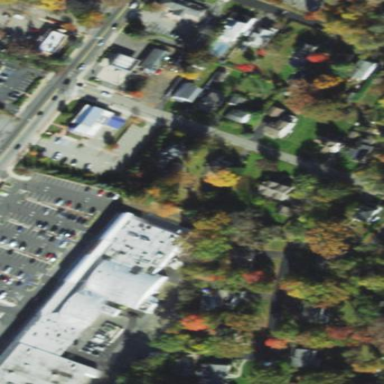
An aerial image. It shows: Retail building.